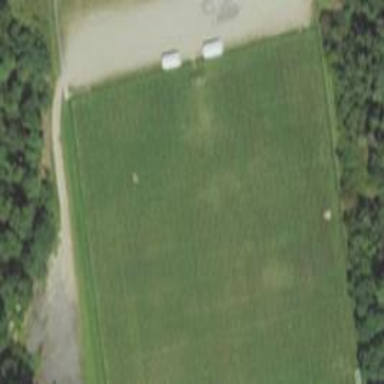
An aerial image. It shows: Soccer pitch for leisureland activities.